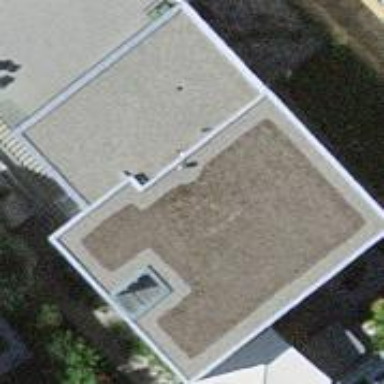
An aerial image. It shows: Detached building with flat roof.